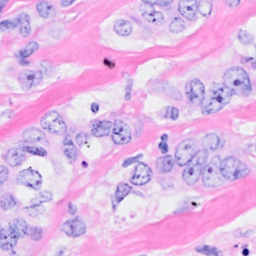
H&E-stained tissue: Breast